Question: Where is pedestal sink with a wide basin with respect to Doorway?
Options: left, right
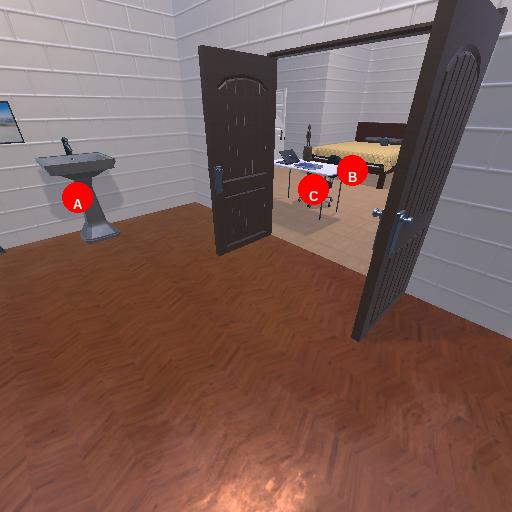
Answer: left